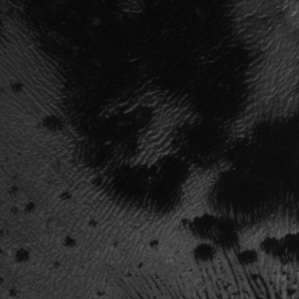
Label: frost